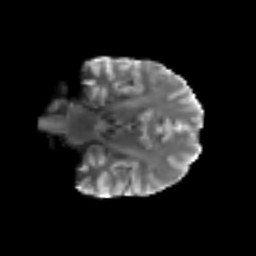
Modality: T2w
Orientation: coronal
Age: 62
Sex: male
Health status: ill
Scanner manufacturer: siemens
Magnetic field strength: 3 T
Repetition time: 8.7 s
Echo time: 0.11 s